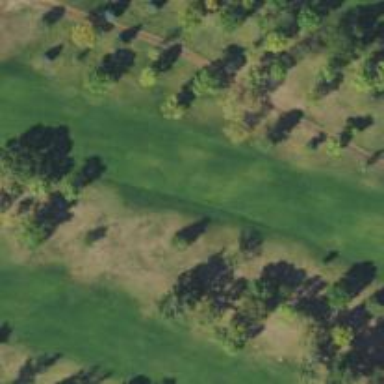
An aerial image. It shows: Golf hole.